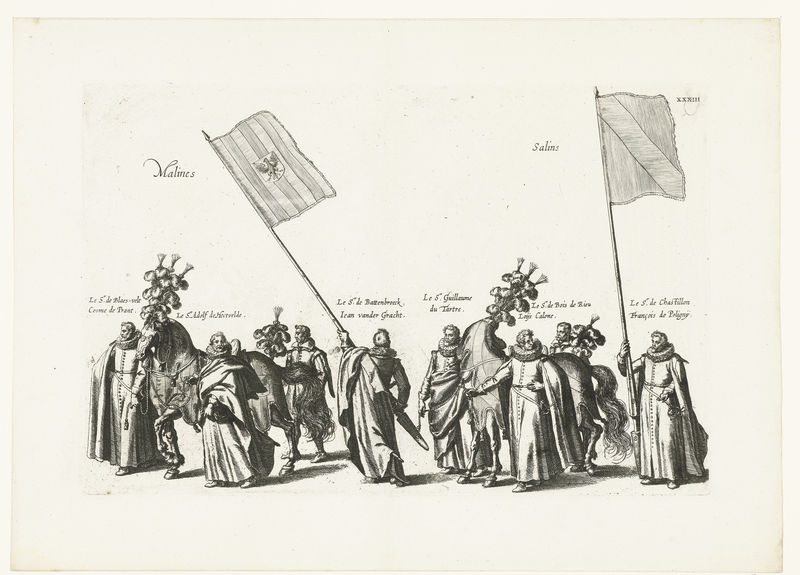
Titel: Begrafenisstoet van aartshertog Albrecht (plaat XXXIII)
Künstler: Cornelis (I) Galle
Standort: Amsterdam
Institution: Rijksmuseum
Schlagwörter: gravure, planche, xvie siècle, bannières, spadassins, caparaçon